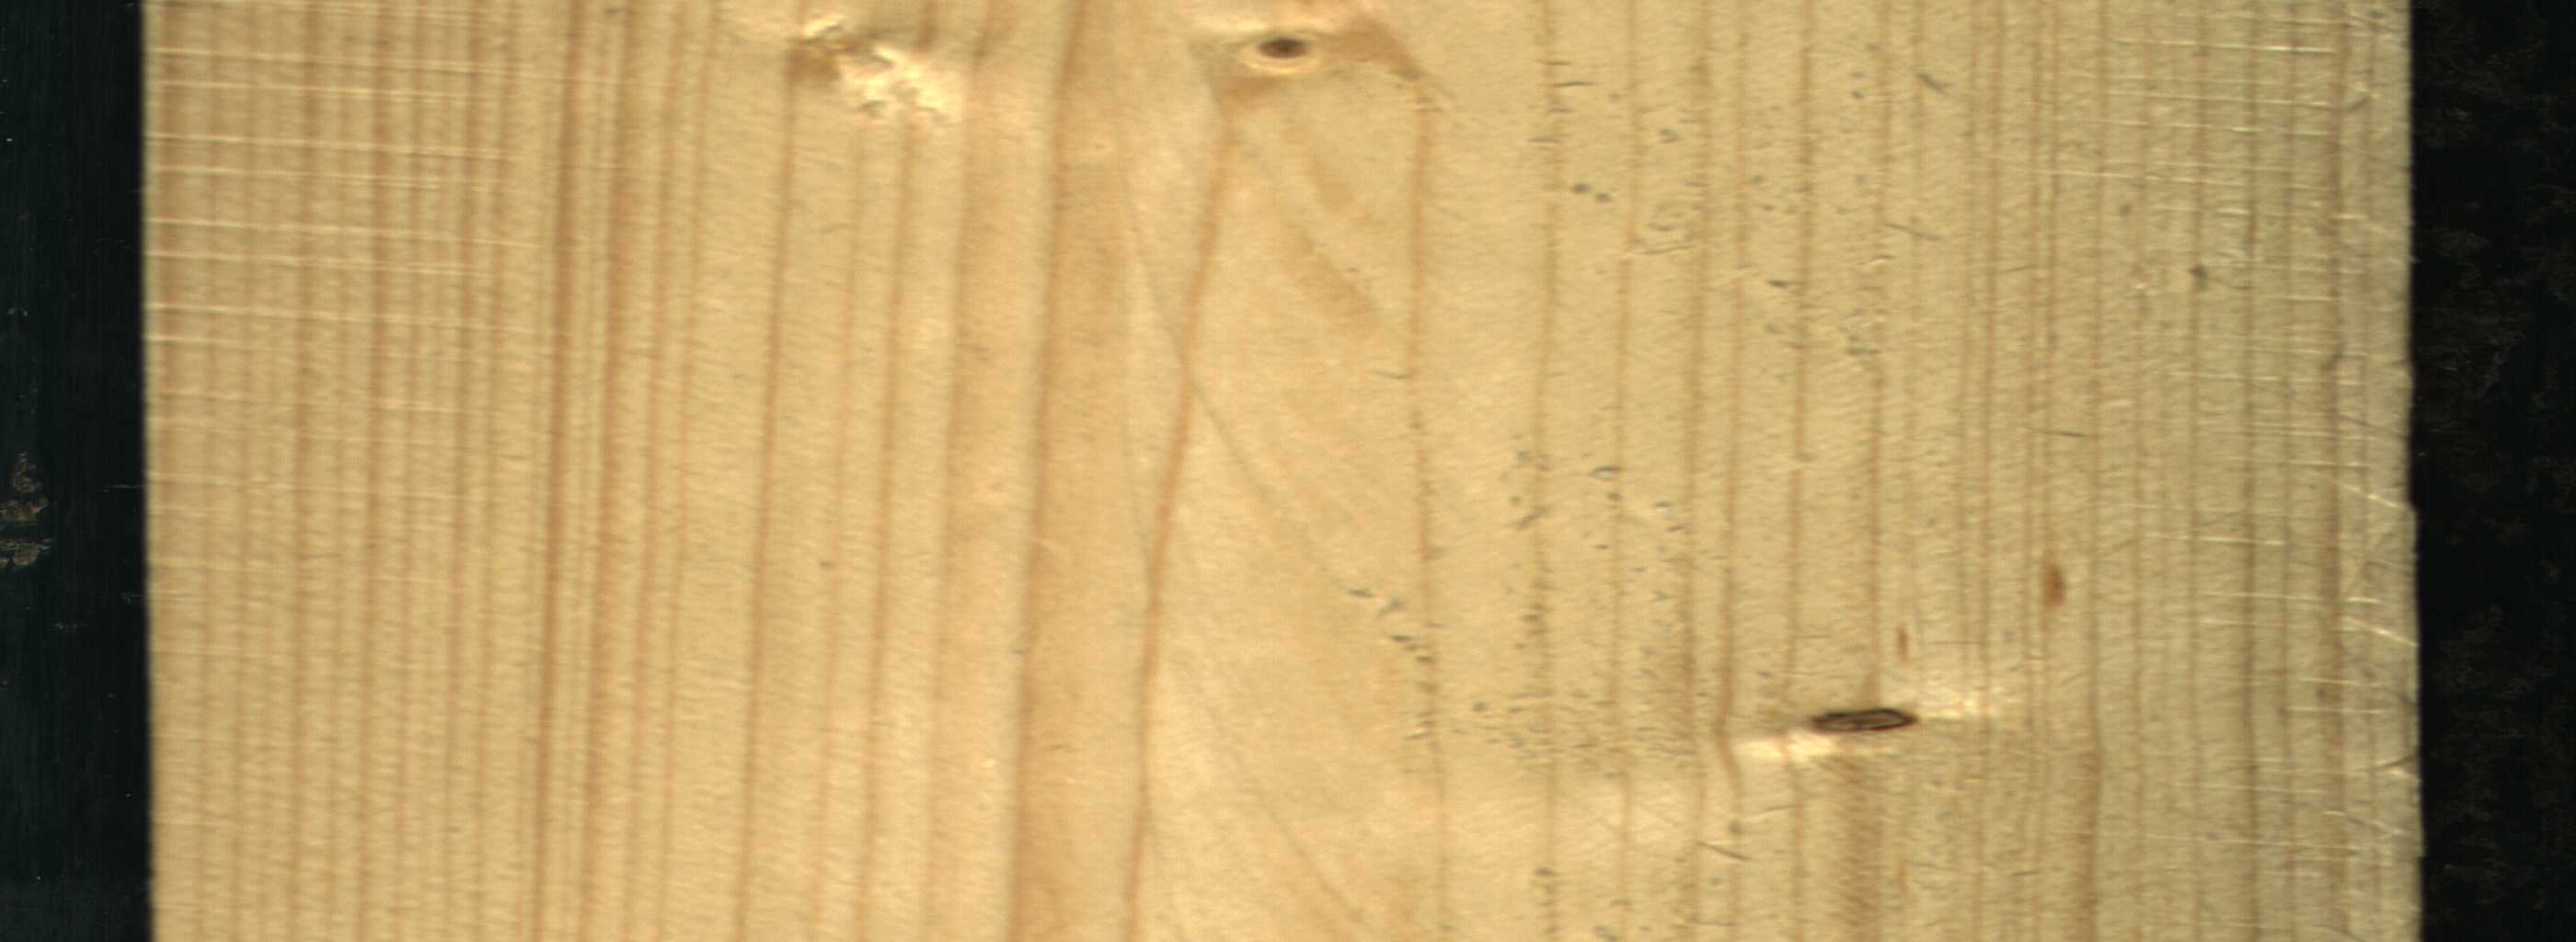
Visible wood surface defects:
Live_Knot
Live_Knot